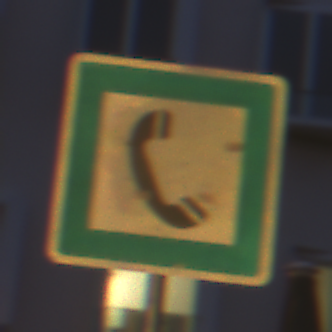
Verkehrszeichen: Fernsprecher
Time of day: Night
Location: Outdoor (Urban)
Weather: PartlyCloudy
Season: NotSpecified
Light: Artificial